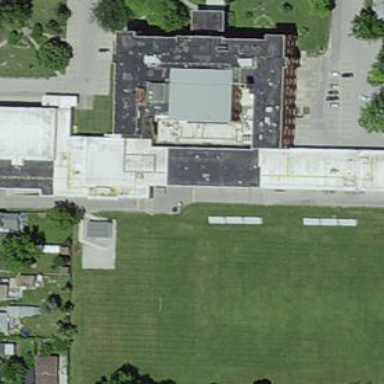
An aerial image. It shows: School building.